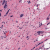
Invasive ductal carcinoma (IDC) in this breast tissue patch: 0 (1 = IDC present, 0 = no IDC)